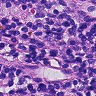
Metastatic tissue present: no